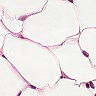
Metastatic tissue present: yes